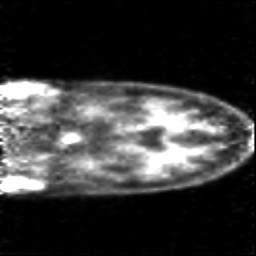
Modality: PET
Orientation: coronal
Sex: female
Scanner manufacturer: siemens